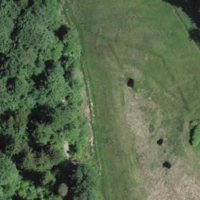
EUNIS habitat code: 24
Species observed at this site:
Campanula trachelium